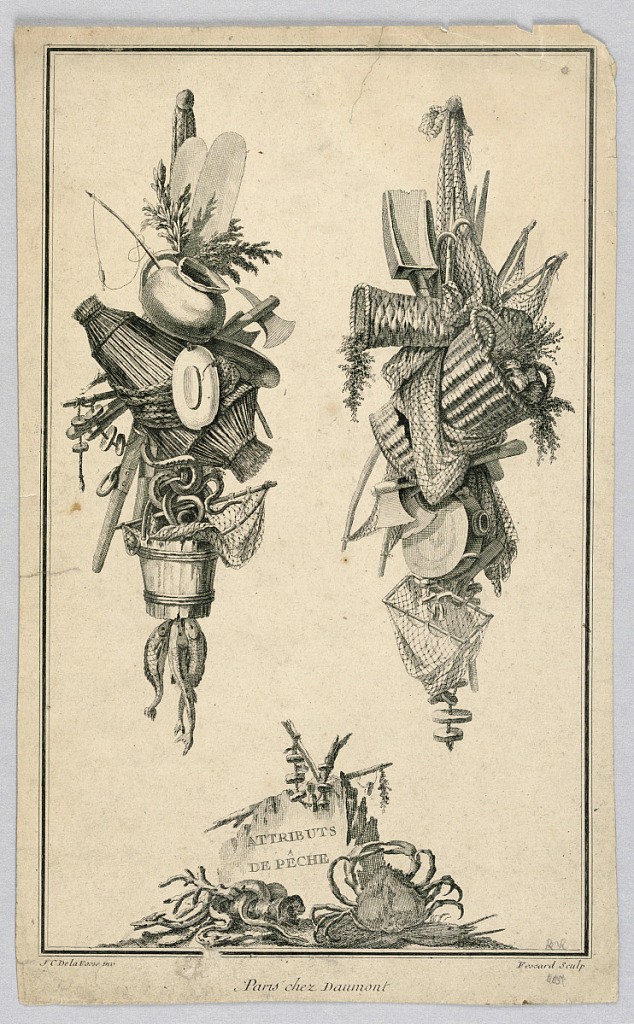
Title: Trophies with Attributes of Fishing
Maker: Jean-Charles Delafosse, French, 1734 – 1789
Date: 1734–89
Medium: Etching on Paper
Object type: Print
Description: Trophies with attributes of fishing.